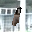
Label: 1